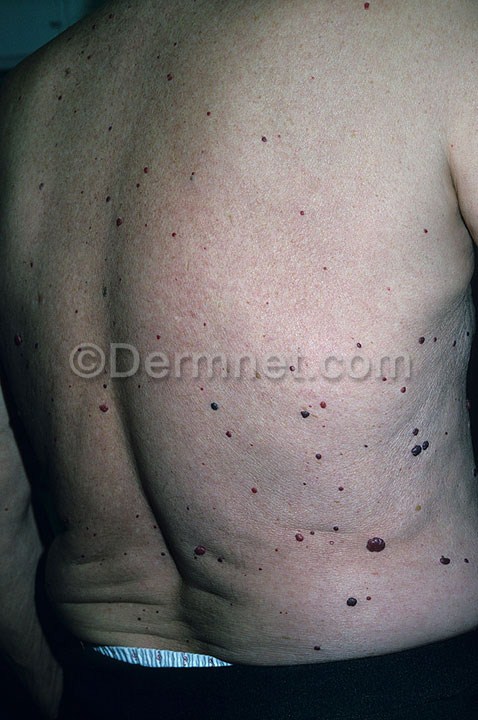
Disease: Vascular Tumors